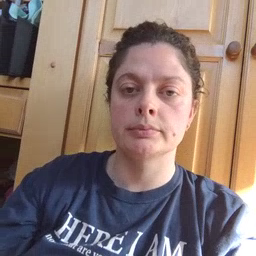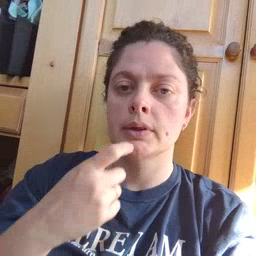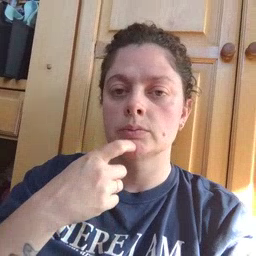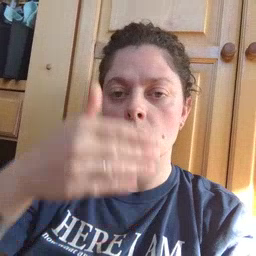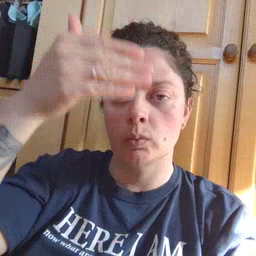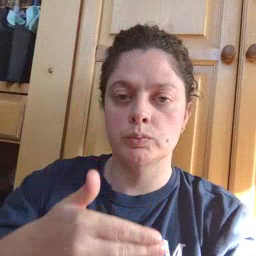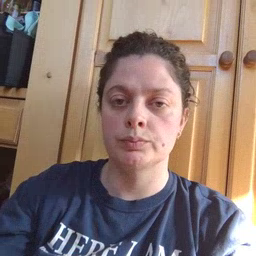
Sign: glasswindow